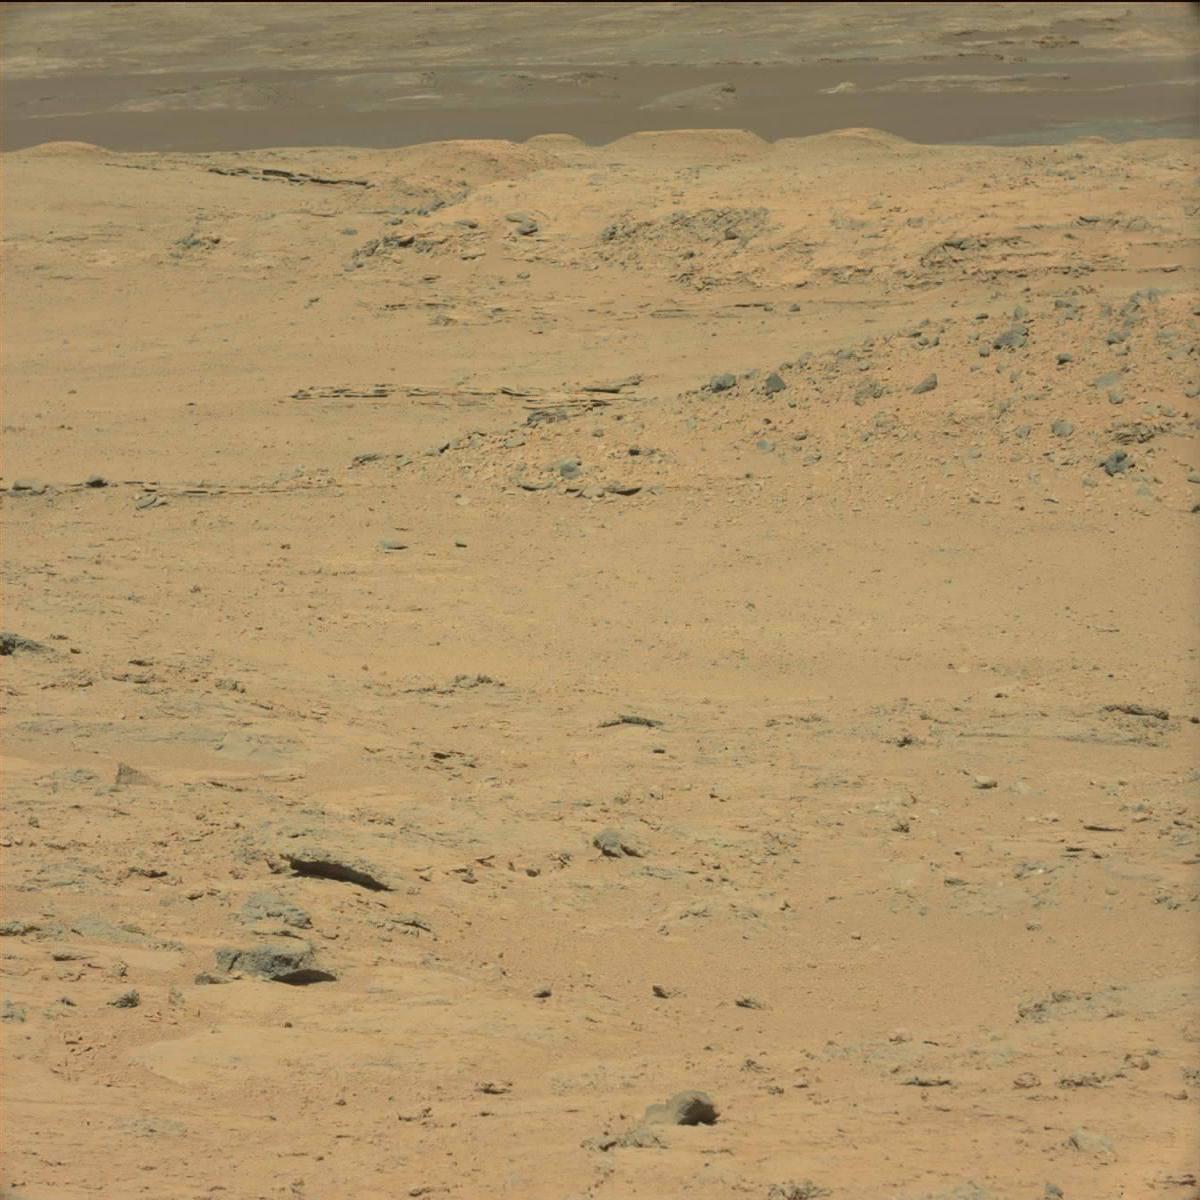
Terrain classes present: Bedrock, Ridge, Sand / Soil